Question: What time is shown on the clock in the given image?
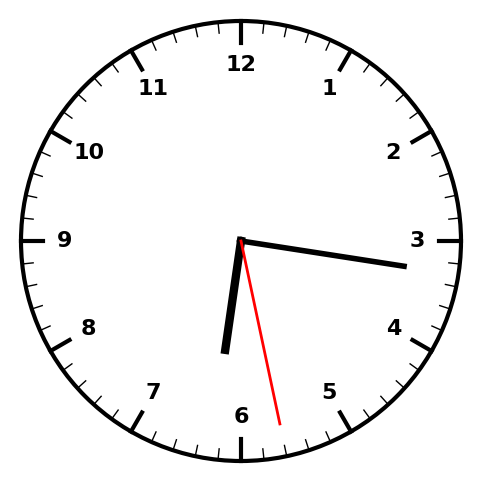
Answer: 06:16:28